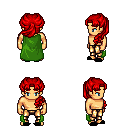
a pixel art fantasy rpg character, male body template, human, tanned skin, green cape, gold greaves, red princess hairstyle, black slippers, four views (front, back, left, right), 2x2 character sprite sheet, small pixel art, hard edges, no anti-aliasing